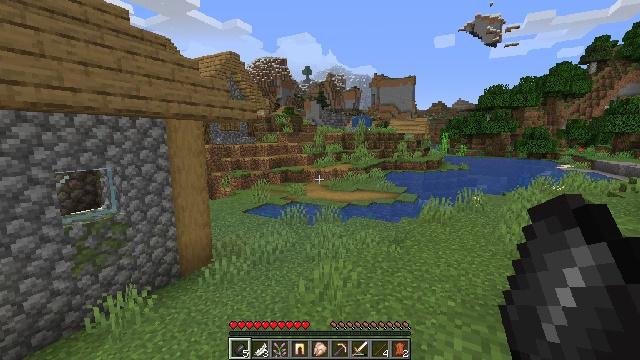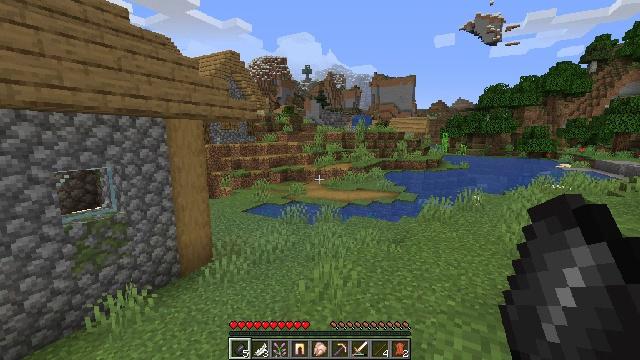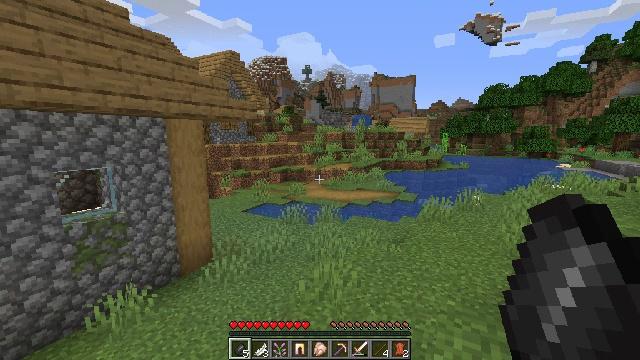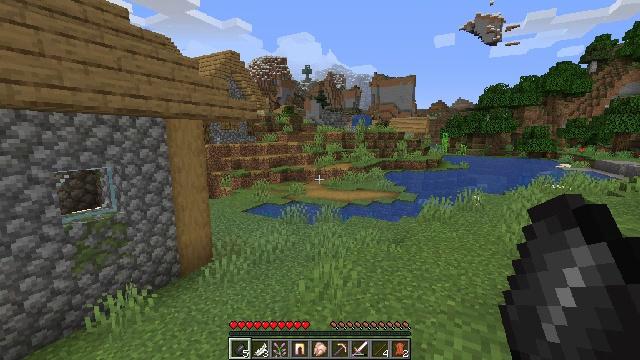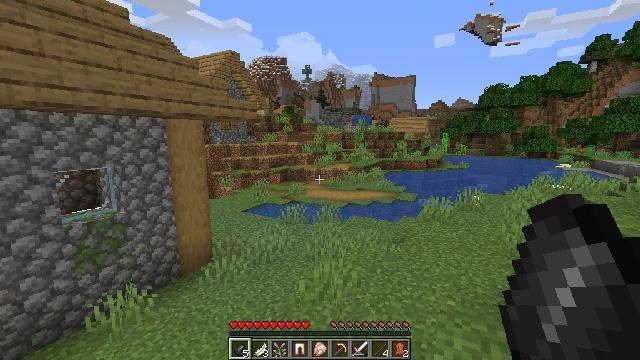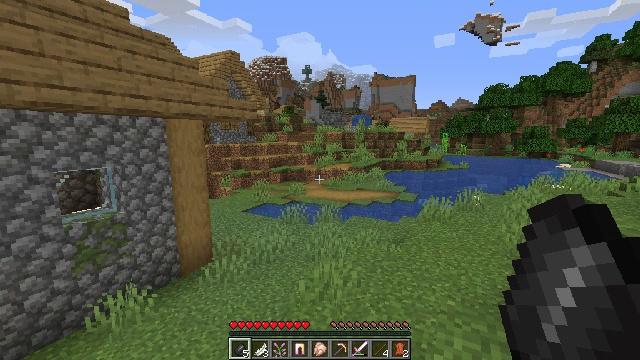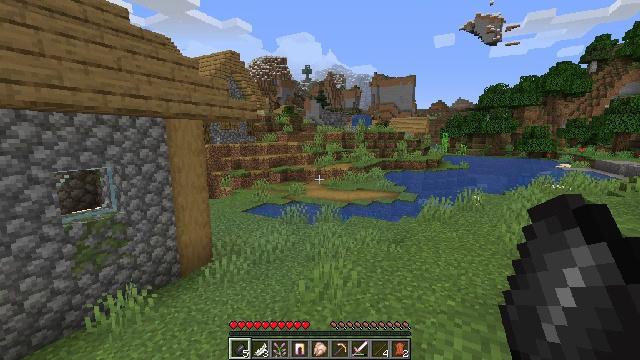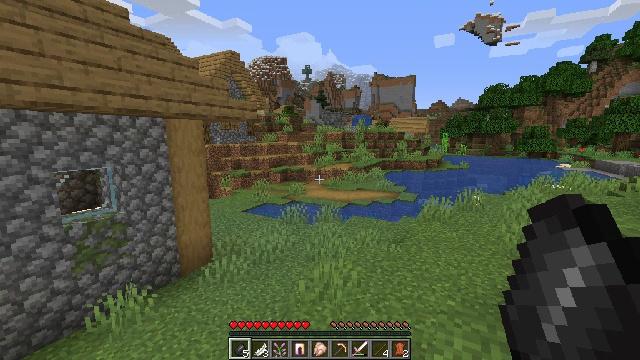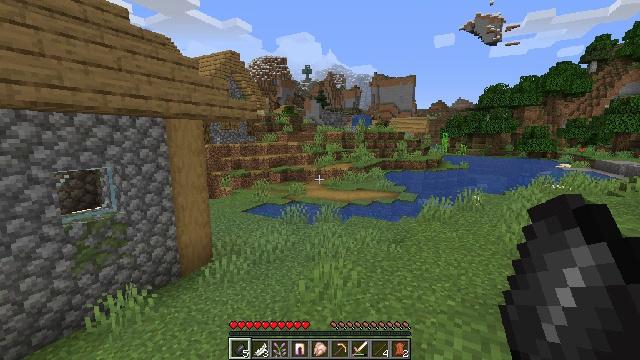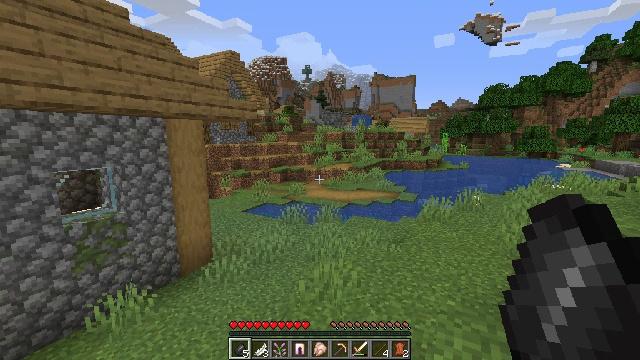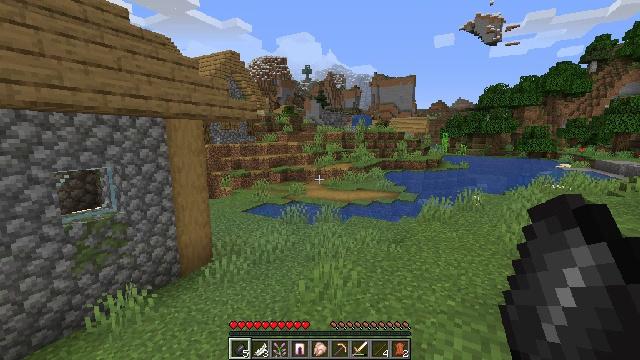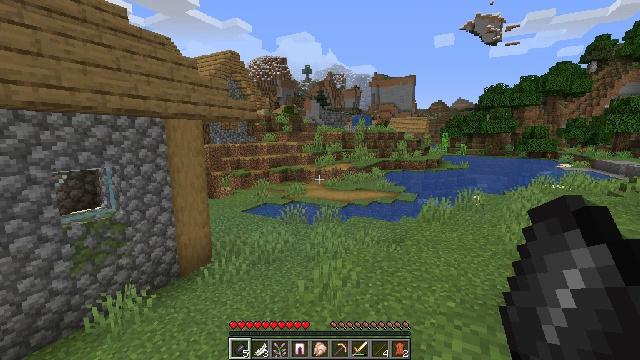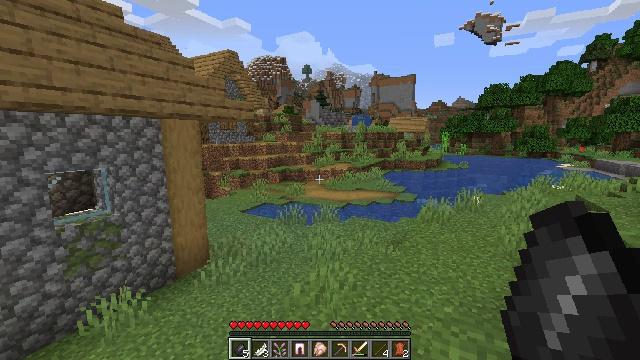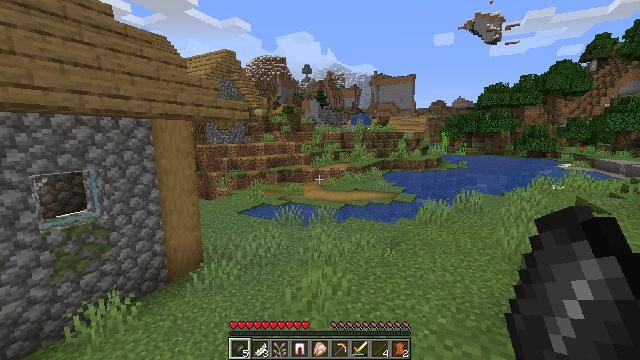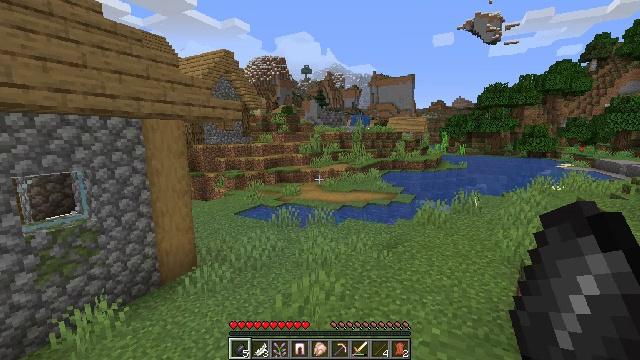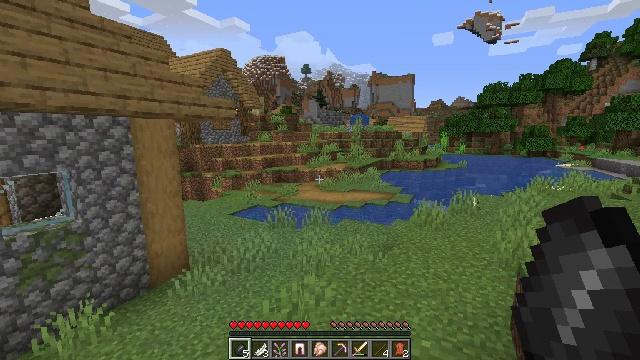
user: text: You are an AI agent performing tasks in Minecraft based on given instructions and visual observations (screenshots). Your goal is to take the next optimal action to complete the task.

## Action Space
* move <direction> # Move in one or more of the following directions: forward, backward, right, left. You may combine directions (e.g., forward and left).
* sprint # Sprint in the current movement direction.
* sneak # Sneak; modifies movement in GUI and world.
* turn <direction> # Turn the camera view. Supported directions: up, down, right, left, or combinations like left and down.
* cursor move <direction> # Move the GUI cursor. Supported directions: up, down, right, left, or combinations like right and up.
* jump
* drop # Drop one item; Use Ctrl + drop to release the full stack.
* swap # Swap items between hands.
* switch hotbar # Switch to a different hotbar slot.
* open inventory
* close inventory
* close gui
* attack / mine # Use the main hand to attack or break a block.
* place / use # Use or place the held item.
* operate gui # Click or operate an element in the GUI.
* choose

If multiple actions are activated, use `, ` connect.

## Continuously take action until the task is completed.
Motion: motion action
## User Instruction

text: Drop a lilac.
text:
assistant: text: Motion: no_op
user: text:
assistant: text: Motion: no_op
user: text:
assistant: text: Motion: no_op
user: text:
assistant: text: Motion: no_op
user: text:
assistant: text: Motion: no_op
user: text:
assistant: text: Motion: no_op
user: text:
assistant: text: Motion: no_op
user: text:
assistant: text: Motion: no_op
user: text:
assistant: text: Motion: no_op
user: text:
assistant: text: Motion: no_op
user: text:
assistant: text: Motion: move forward and move right
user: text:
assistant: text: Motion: move forward and move right
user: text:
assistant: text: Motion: move forward and move right
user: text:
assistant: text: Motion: move forward and move right
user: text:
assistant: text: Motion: move forward and move right
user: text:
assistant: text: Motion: move forward and move right
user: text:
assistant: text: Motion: move forward and move right
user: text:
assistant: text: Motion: move forward
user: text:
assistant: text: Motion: move forward and move left
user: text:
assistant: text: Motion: move forward and move left
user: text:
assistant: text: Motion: move forward and move left
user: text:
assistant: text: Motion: move forward and move left
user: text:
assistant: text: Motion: move forward and move left
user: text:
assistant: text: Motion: move forward and move left
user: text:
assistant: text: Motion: move forward and move left
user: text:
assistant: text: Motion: move forward and move left
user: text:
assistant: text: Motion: move forward and move left
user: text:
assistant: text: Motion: move forward and move left
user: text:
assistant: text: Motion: move forward and move left
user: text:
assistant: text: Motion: move forward and move left